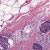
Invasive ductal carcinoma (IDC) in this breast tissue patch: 0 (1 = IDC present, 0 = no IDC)